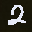
Label: 2